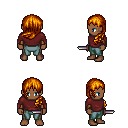
a pixel art fantasy rpg character, male body template, human, dark skin, maroon long-sleeve shirt, teal pants, dark blonde left-swept hairstyle, cloth bracers, dagger, four views (front, back, left, right), 2x2 character sprite sheet, small pixel art, hard edges, no anti-aliasing